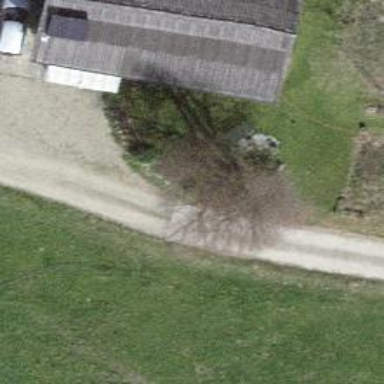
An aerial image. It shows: Broadleaved tree in natural setting.